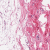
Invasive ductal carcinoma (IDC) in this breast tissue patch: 0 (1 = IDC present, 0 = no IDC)